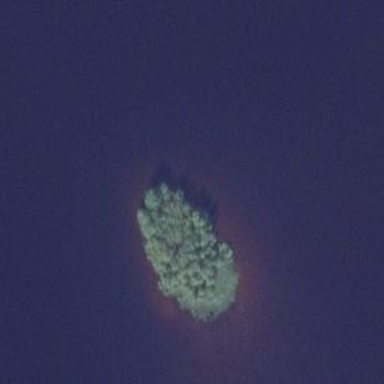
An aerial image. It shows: Islet.